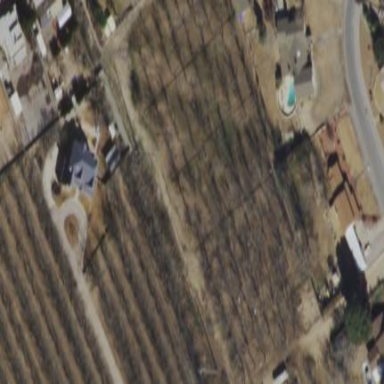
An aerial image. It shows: Orchard.